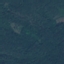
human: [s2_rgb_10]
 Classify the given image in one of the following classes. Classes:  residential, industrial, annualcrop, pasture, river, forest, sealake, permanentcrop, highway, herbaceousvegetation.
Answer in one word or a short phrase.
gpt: Forest